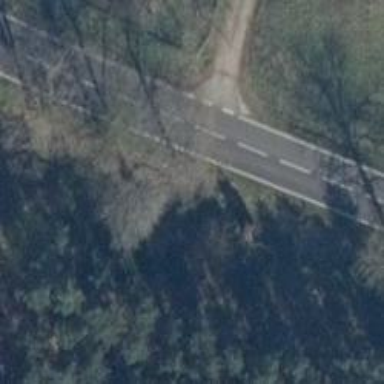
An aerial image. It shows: Secondary road with asphalt surface.